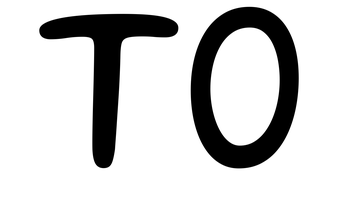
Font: Gluten_Light